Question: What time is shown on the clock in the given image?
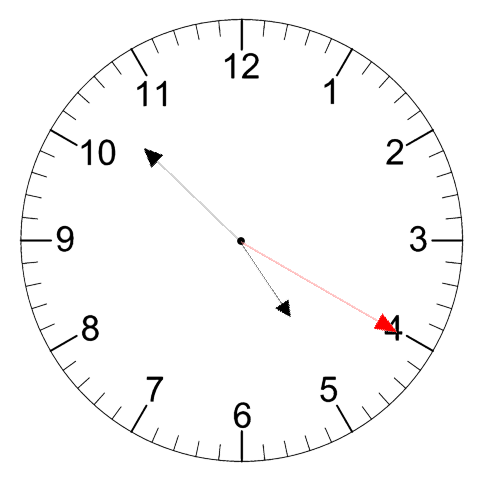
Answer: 04:52:20